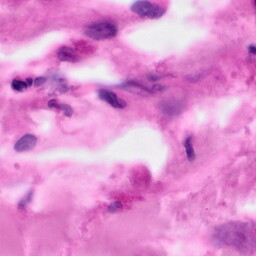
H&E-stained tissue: Pancreatic